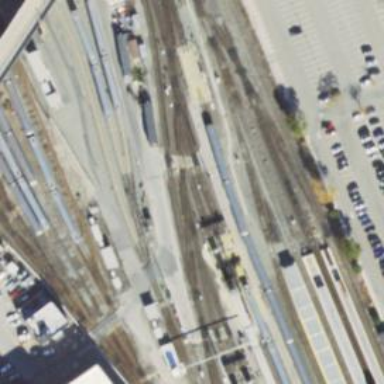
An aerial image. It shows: Electrified rail railway.